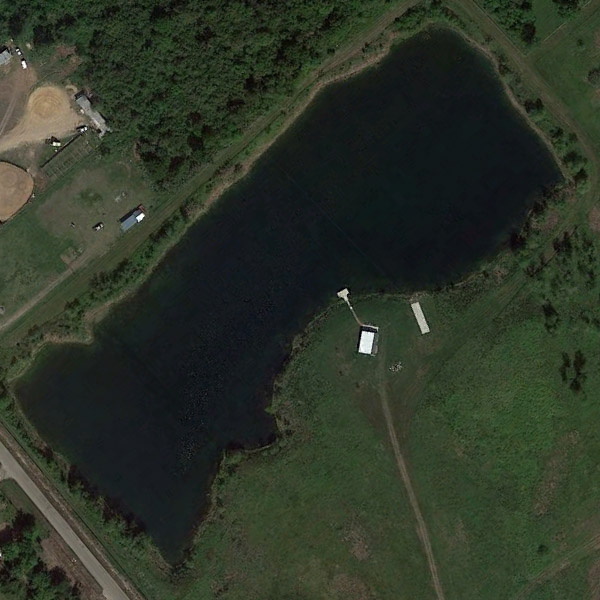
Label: Pond